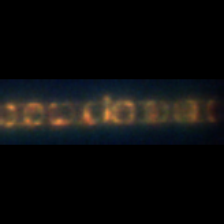
Taxon: Skeletonema
Group: Diatoms